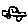
Label: car